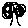
Label: tree